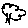
Label: tree